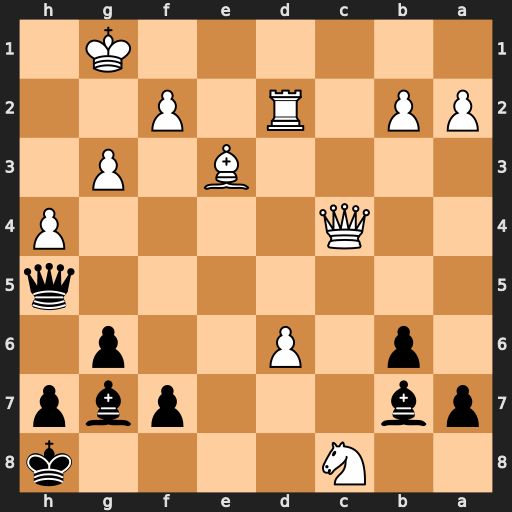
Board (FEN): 2N4k/pb3pbp/1p1P2p1/7q/2Q4P/4B1P1/PP1R1P2/6K1
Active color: b
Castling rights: -
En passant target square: -
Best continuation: Qf3 Qd5 Bxd5 Rxd5 Qxd5